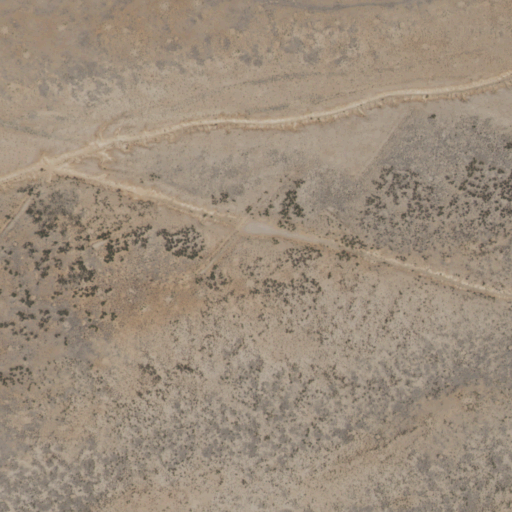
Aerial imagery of valley in New Mexico named Sargent Canyon containing shrub and grassland